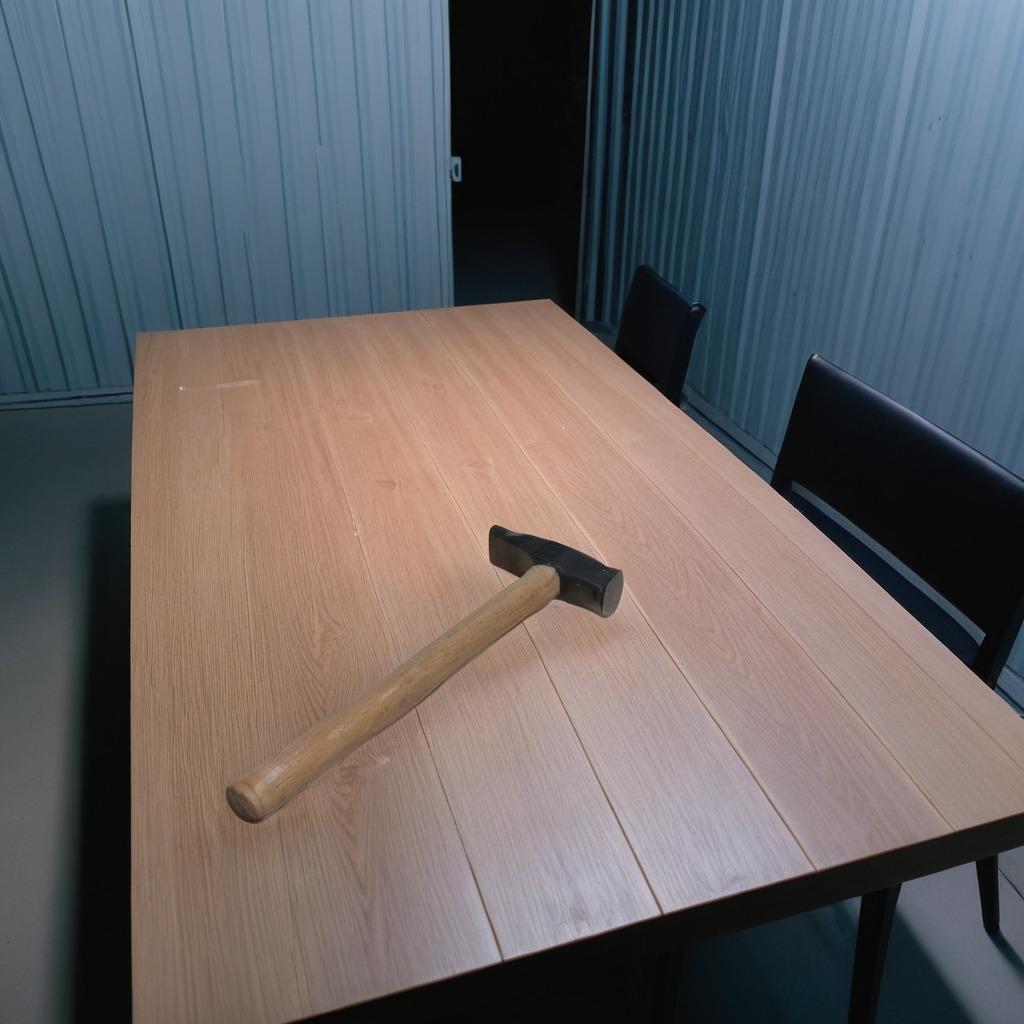
A hammer lies on a old table with faint burn marks in a small garage at twilight.